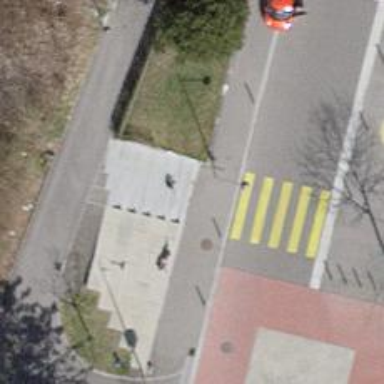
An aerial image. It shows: Set of steps on the road.